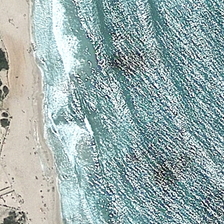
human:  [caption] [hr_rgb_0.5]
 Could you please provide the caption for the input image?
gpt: yellow beach is between some green trees and a large piece of green ocean .

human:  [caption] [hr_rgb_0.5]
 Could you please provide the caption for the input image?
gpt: yellow beach is between some green trees and a large piece of green ocean .

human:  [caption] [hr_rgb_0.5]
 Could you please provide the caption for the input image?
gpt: yellow beach is between some green trees and a large piece of green ocean .

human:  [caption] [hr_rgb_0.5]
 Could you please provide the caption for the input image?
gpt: yellow beach is between some green trees and a large piece of green ocean .

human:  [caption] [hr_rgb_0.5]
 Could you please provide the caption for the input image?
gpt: yellow beach is between some green trees and a large piece of green ocean .